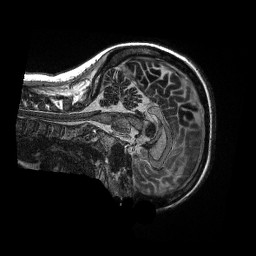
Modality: T1w
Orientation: sagittal
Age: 40
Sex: female
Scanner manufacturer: siemens
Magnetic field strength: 3 T
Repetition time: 5 s
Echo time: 0.00298 s